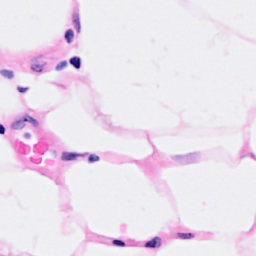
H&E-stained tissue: Breast